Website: lowes
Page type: review-order
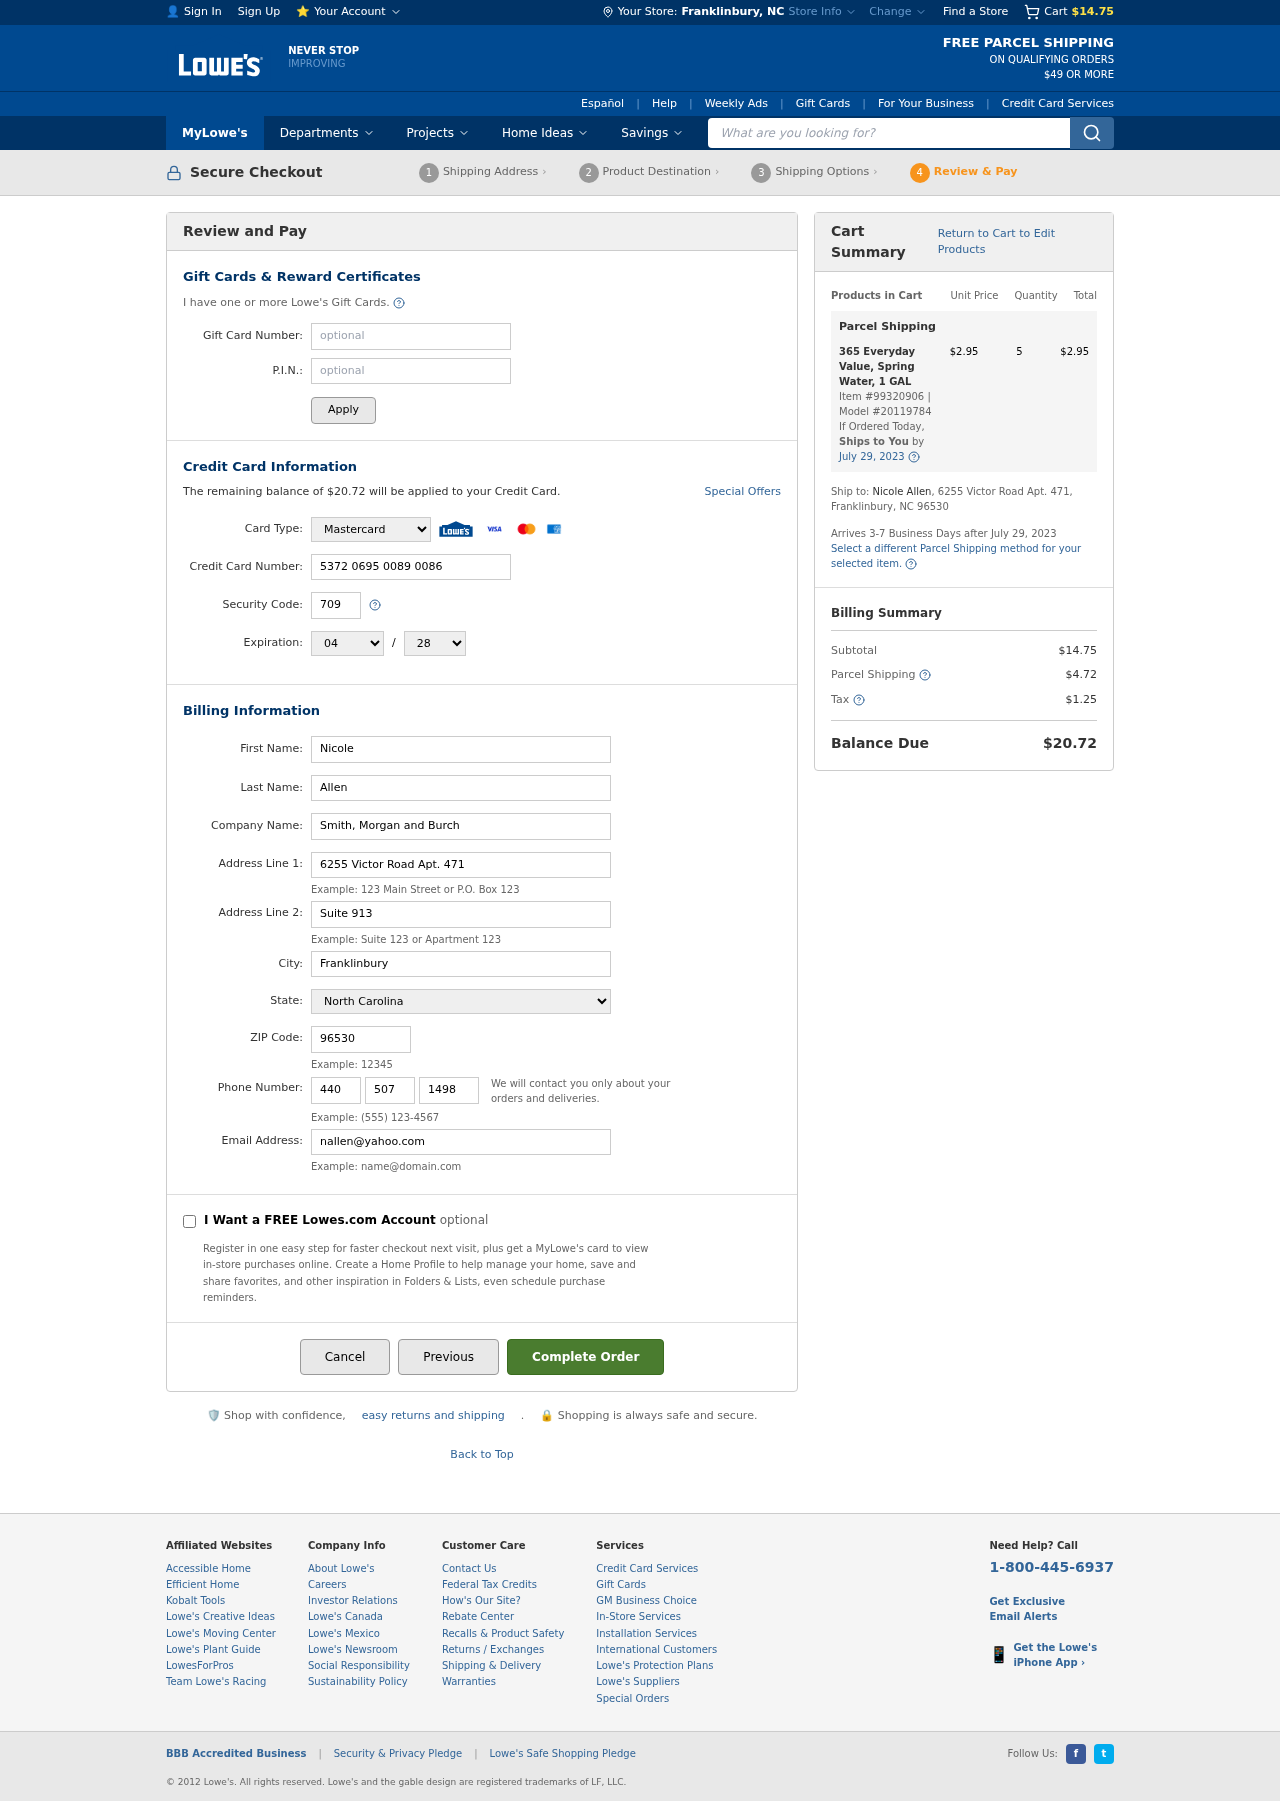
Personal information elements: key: PII_CARD_CVV
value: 709
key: PII_CARD_EXPIRY_MONTH
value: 04
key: PII_CARD_EXPIRY_YEAR
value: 28
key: PII_CARD_NUMBER
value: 5372 0695 0089 0086
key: PII_CARD_TYPE
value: Mastercard
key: PII_CITY
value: Franklinbury
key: PII_CITY_STATE
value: Franklinbury, NC
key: PII_COMPANY
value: Smith, Morgan and Burch
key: PII_EMAIL
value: nallen@yahoo.com
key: PII_FIRSTNAME
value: Nicole
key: PII_LASTNAME
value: Allen
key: PII_PHONE_AREA
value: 440
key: PII_PHONE_PREFIX
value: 507
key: PII_PHONE_SUFFIX
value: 1498
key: PII_POSTCODE
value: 96530
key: PII_STATE
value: North Carolina
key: PII_STREET
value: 6255 Victor Road Apt. 471
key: PII_STREET2
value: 6255 Victor Road Apt. 471
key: PII_STREET2
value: Suite 913
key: PII_FULLNAME2
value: Nicole Allen
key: PII_CITY_STATE_ZIP2
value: Franklinbury, NC 96530
Product elements: key: PRODUCT1_NAME
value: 365 Everyday Value, Spring Water, 1 GAL
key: PRODUCT1_PRICE
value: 2.95
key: PRODUCT1_QUANTITY
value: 5
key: PRODUCT1_ITEM_NUMBER
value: Item #99320906
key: PRODUCT1_MODEL_NUMBER
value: Model #20119784
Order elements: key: ORDER_SUBTOTAL
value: $14.75
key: ORDER_BALANCE_DUE
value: $20.72
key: ORDER_SHIPPING_DATE
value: July 29, 2023
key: ORDER_ITEM_TOTAL
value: $2.95
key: ORDER_SHIPPING_DATE2
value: July 29, 2023
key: ORDER_SHIPPING_COST
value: $4.72
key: ORDER_TAX
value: $1.25
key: ORDER_TOTAL
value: $20.72
Search elements: key: HEADER_SEARCH
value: What are you looking for?